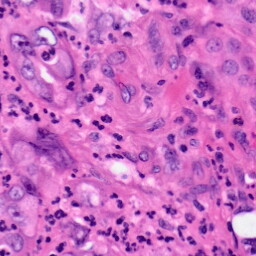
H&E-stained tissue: Pancreatic